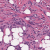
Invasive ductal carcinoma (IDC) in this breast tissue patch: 1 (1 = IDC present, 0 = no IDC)